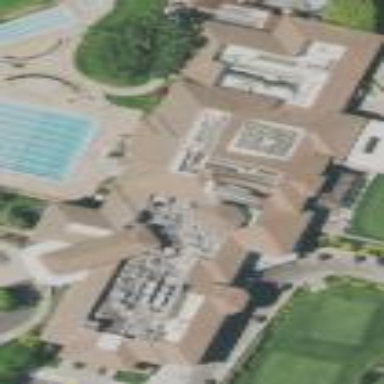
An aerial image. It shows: Clubhouse building associated with golf course.